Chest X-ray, AP view. Patient: 27 years old, sex F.
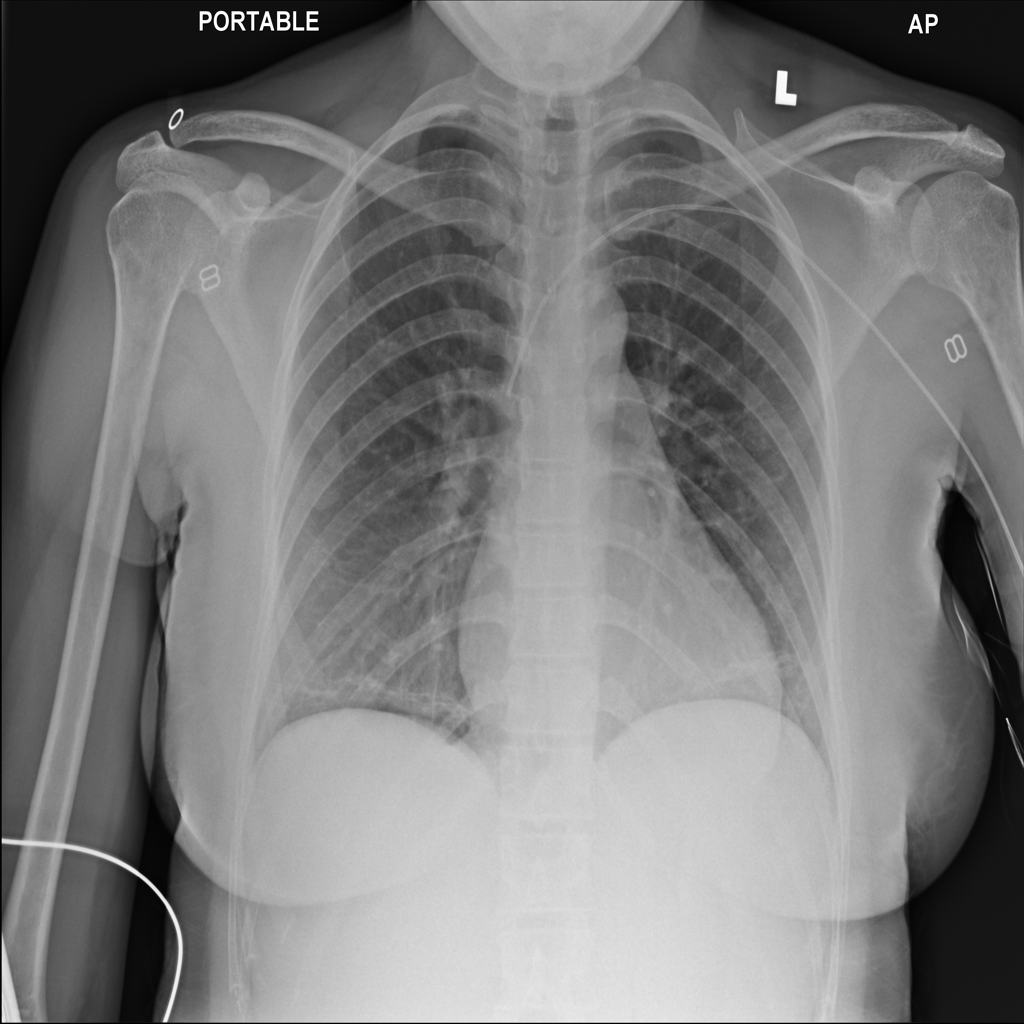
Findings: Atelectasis